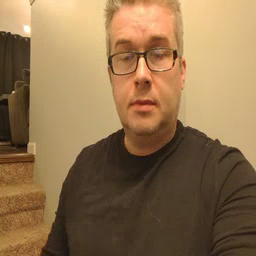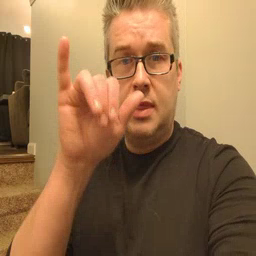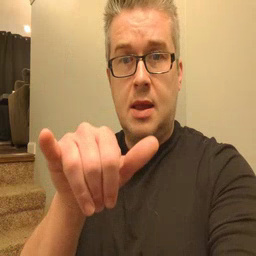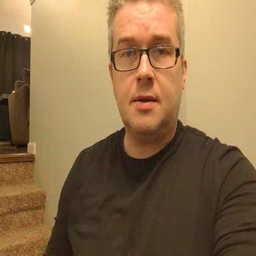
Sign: that